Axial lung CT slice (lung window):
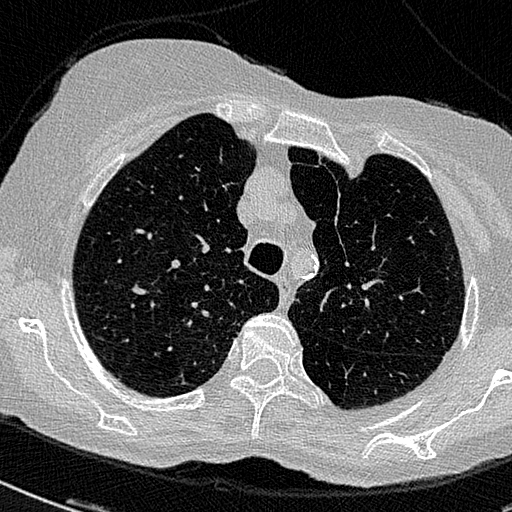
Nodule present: no